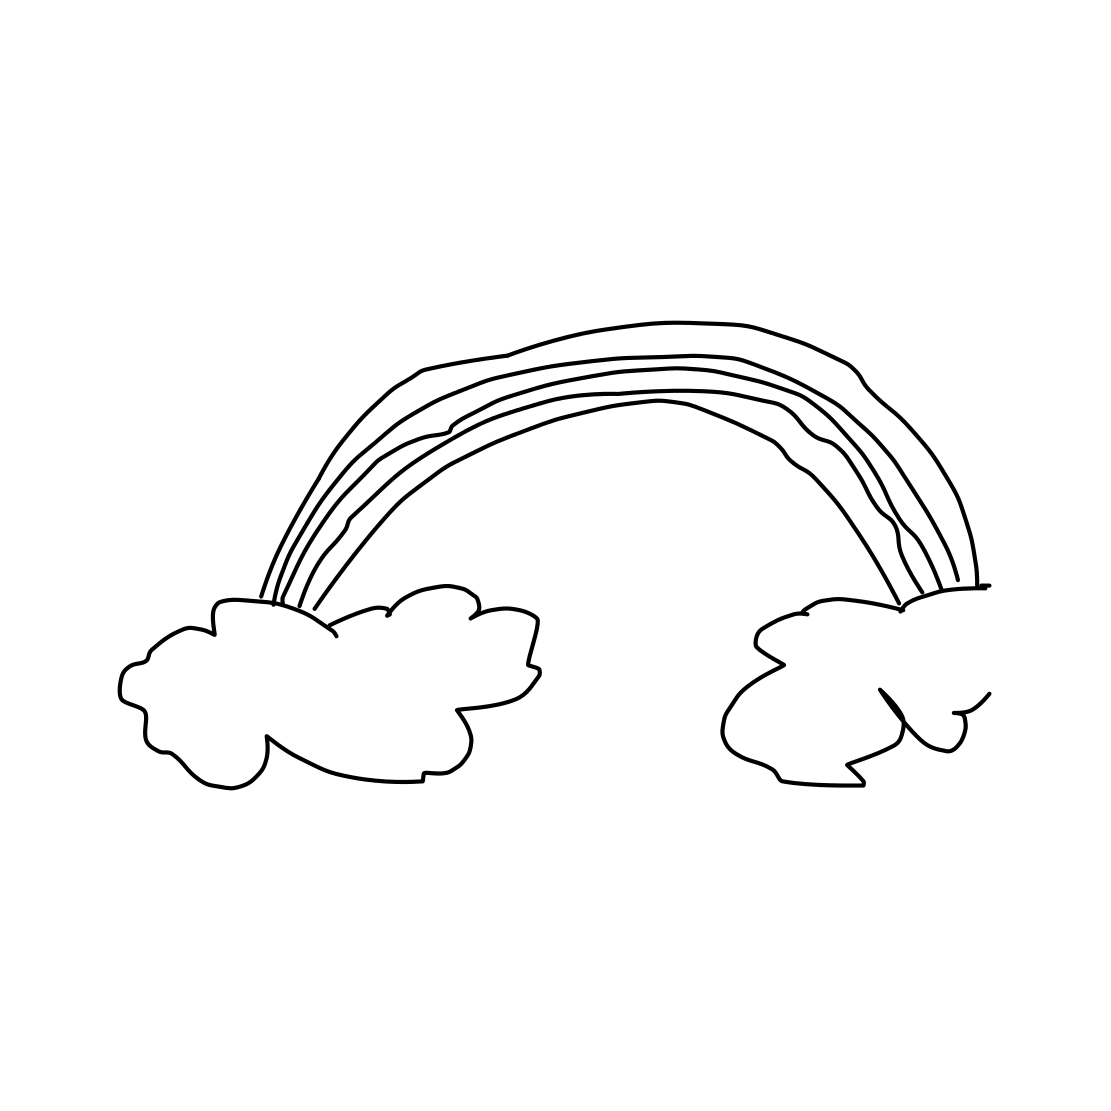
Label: rainbow